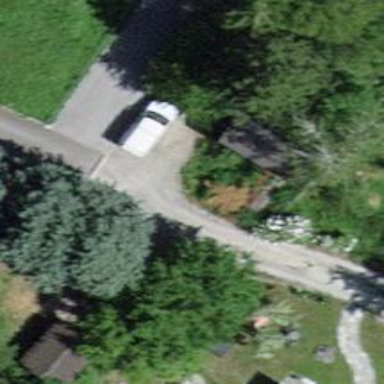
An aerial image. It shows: Alley classified as service road.